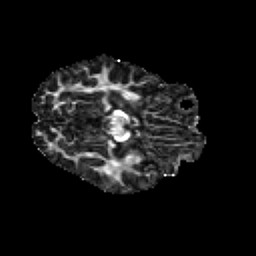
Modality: FA
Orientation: axial
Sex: male
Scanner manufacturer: siemens
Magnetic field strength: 3 T
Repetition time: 5 s
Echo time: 0.071 s